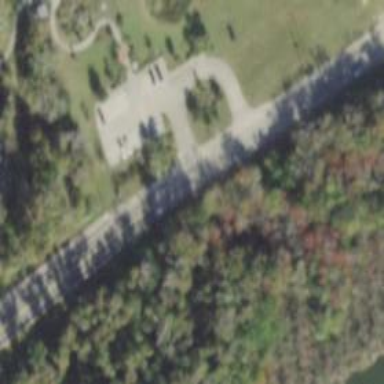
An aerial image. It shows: Parking area with concrete surface.